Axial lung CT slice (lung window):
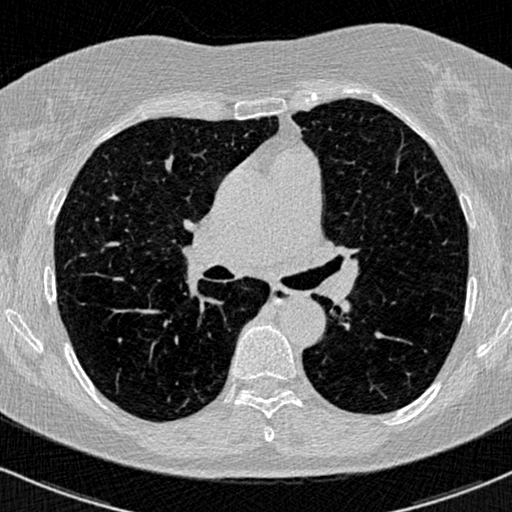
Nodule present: no